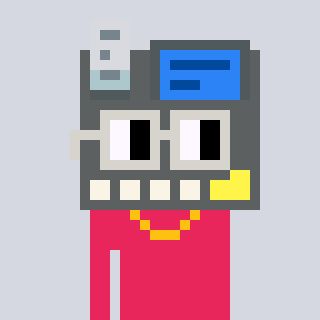
a pixel art character with square light gray glasses, a cash register-shaped head and a redpinkish-colored body on a cool background